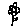
Label: flower